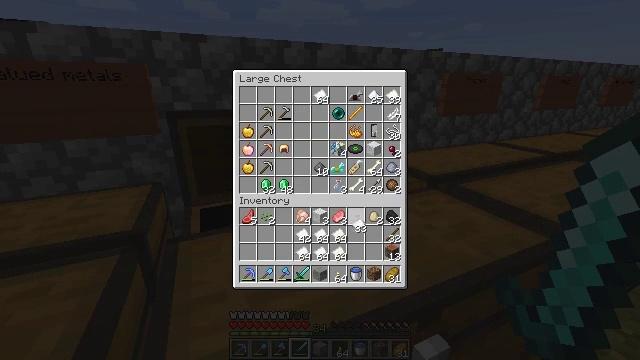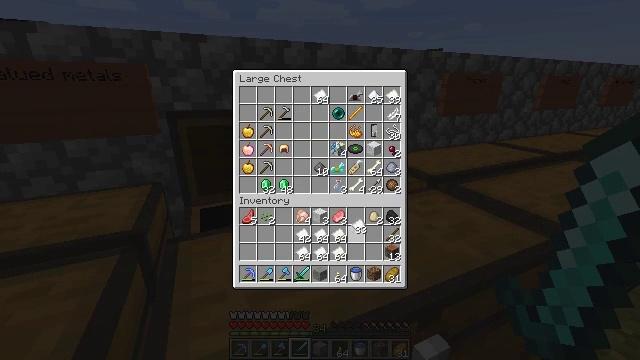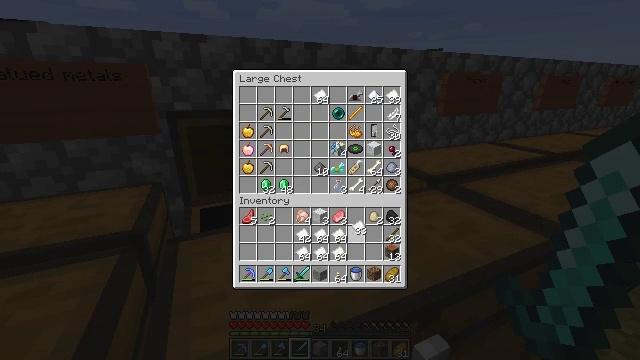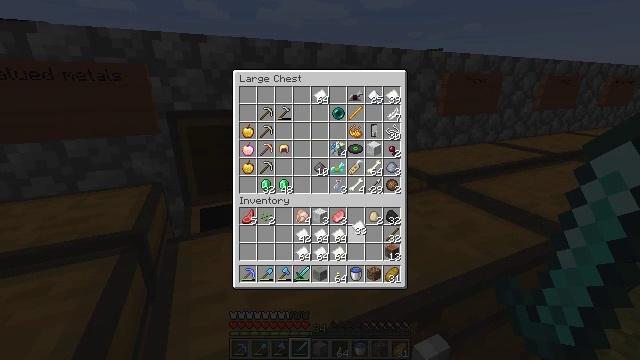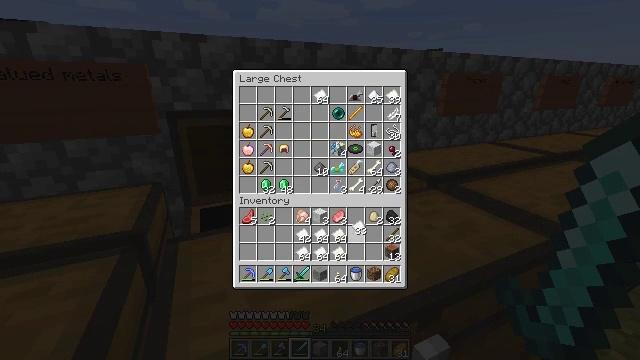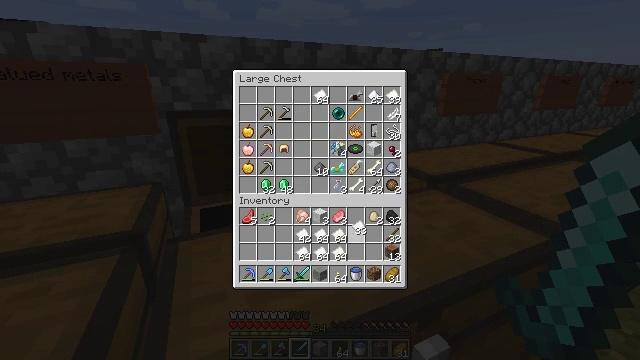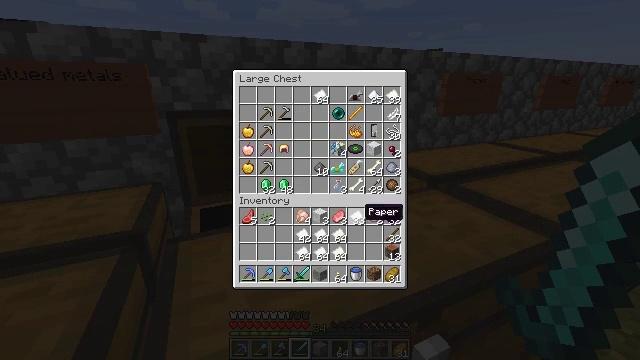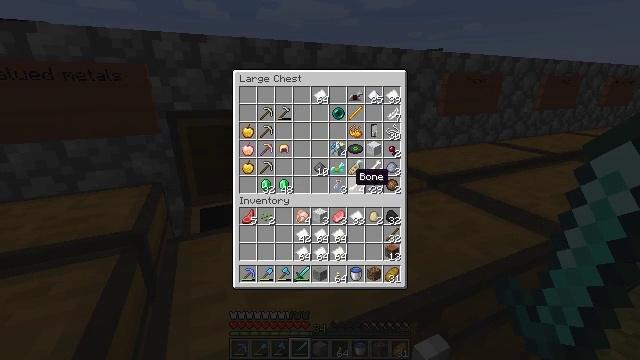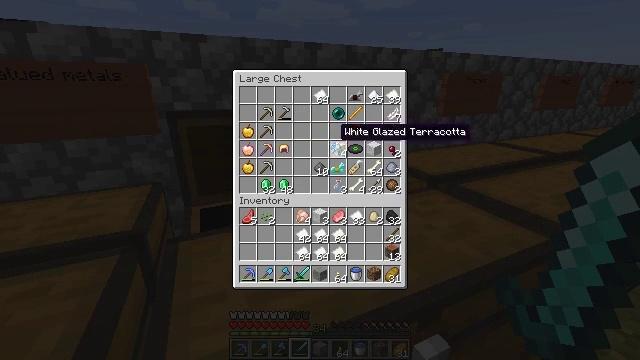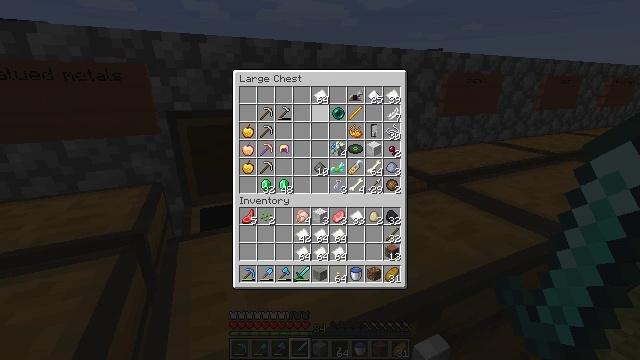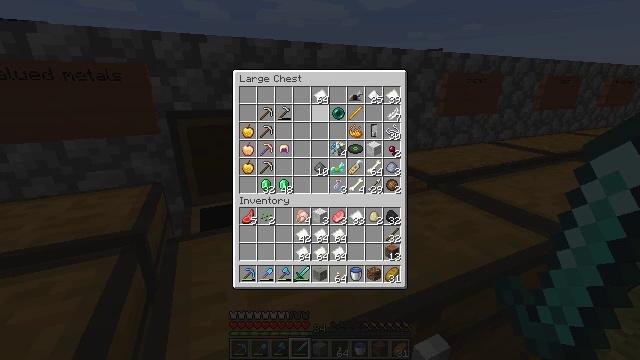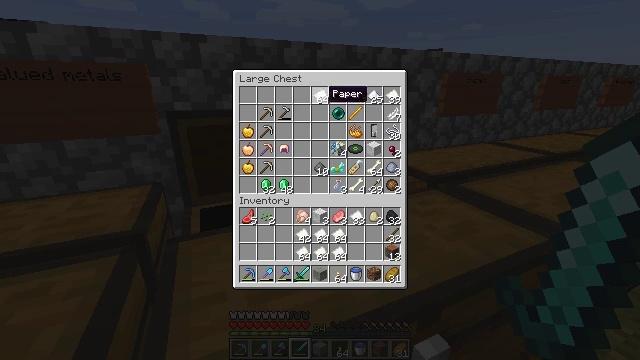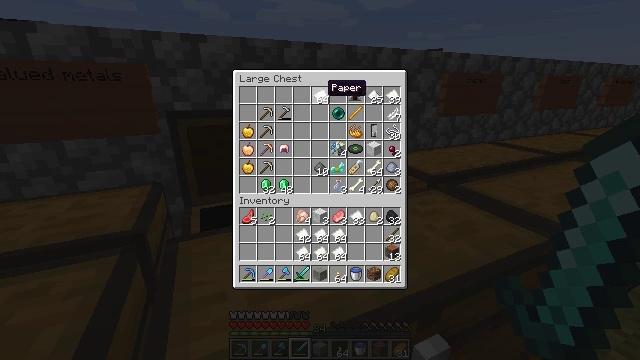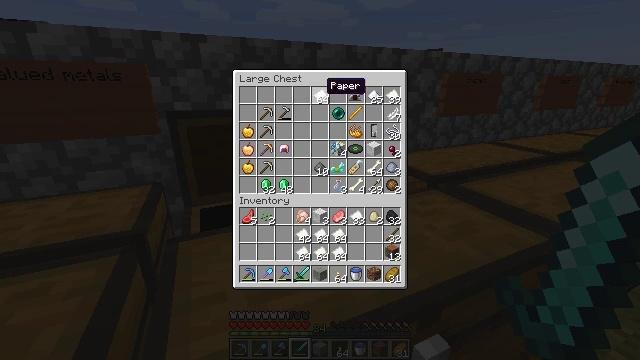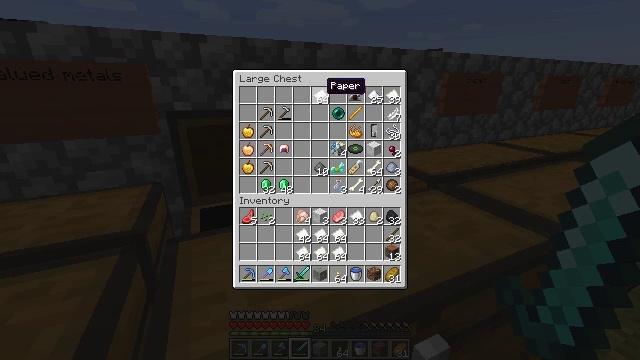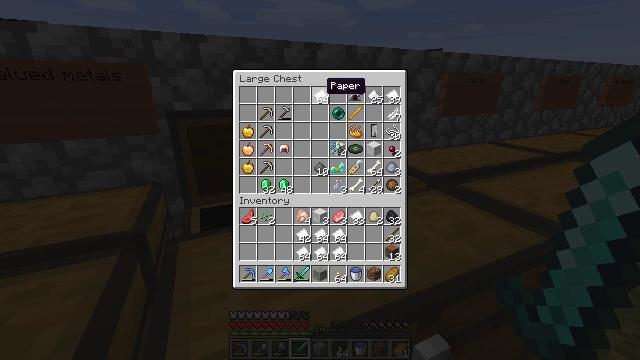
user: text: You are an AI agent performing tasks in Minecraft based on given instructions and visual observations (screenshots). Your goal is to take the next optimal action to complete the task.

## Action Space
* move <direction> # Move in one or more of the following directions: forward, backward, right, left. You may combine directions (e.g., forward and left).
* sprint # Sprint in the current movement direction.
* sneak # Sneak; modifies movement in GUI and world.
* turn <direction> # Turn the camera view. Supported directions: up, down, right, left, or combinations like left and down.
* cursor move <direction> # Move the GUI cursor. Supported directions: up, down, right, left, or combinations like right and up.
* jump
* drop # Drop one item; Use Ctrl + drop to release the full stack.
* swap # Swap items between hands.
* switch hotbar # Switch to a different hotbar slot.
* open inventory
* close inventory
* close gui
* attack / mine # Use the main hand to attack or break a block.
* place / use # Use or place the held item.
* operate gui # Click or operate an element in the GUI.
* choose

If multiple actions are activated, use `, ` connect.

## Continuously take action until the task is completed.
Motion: motion action
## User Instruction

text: Make melon seeds in the crafting table.
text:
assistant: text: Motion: no_op
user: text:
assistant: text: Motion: no_op
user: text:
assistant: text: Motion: operate gui
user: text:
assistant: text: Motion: operate gui
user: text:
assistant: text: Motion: operate gui
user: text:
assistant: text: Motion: no_op
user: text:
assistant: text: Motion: cursor move left and up
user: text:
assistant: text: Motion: cursor move left and up
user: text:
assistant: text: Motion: cursor move left and up
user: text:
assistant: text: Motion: cursor move up
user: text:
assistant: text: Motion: cursor move up
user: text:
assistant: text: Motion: no_op
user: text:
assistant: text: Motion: no_op
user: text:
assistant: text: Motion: no_op
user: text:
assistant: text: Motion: no_op
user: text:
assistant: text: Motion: operate gui
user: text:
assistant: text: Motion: operate gui
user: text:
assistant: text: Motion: cursor move down, operate gui
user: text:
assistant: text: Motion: cursor move right and down
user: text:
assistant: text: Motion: cursor move right and down
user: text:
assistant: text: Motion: cursor move right and down
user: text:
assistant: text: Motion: cursor move down
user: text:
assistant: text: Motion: cursor move down
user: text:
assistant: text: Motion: cursor move down
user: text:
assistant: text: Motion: no_op
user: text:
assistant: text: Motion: no_op
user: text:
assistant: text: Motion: no_op
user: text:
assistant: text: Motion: no_op
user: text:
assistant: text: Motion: no_op
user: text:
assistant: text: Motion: operate gui